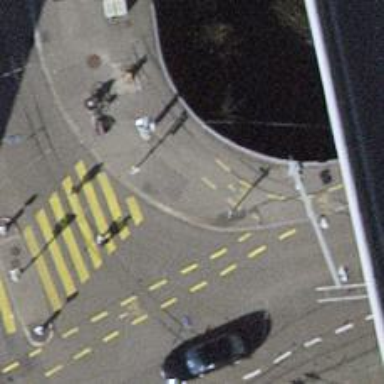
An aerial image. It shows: Sidewalk on asphalt footway that is on bridge.